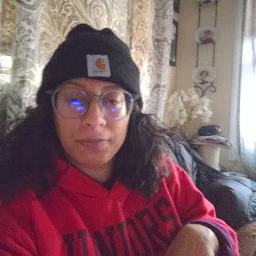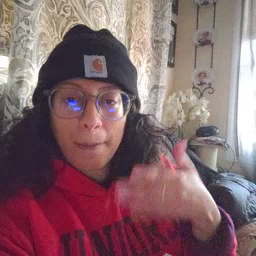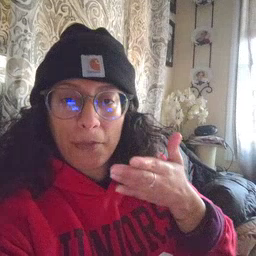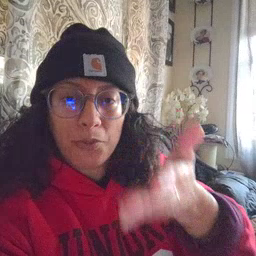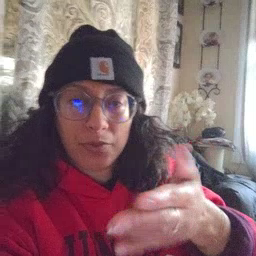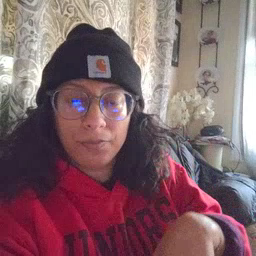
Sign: boat